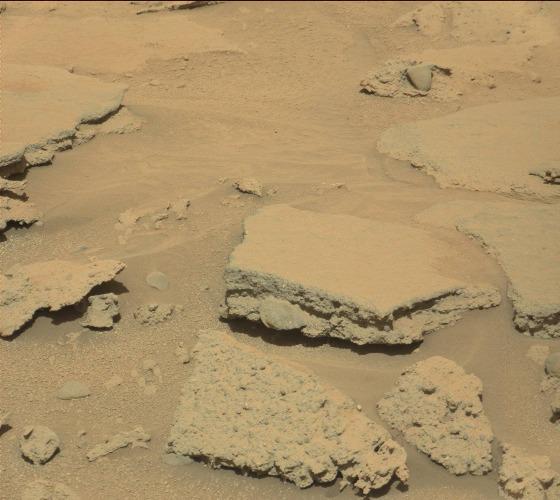
Terrain classes present: Bedrock, Gravel / Sand / Soil, Rock, Shadow